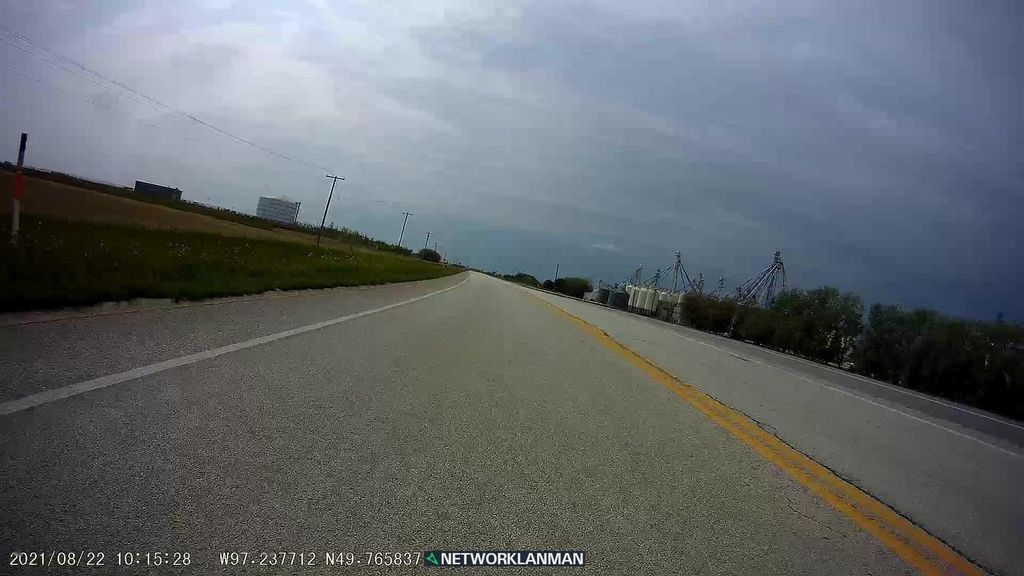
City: winnipeg